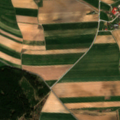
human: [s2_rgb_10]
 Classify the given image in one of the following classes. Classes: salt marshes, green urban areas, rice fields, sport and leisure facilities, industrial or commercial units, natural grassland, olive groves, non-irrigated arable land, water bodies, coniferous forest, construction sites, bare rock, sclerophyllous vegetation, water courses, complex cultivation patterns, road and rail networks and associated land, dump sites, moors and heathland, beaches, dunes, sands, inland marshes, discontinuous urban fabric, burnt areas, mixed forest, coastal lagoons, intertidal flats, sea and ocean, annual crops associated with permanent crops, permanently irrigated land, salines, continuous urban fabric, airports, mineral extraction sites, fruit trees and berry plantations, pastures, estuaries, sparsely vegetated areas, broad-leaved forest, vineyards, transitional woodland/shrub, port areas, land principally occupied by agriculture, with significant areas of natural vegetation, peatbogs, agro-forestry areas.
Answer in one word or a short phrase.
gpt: discontinuous urban fabric, non-irrigated arable land, complex cultivation patterns, land principally occupied by agriculture, with significant areas of natural vegetation, coniferous forest